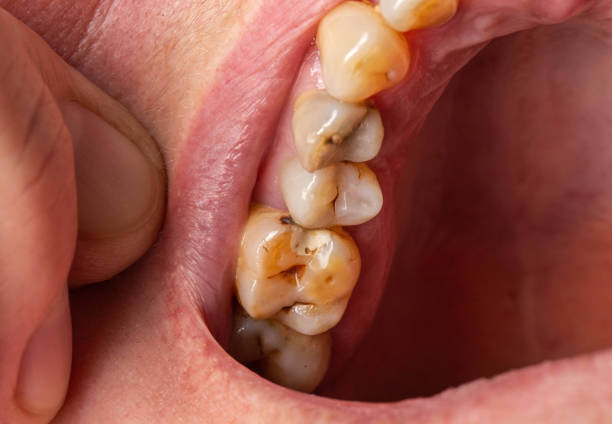
Condition: Caries